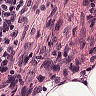
Metastatic tissue present: no